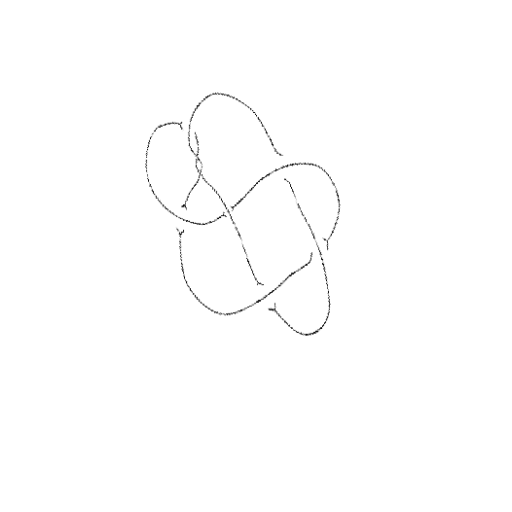
Crossing number: 8